Question: My line in turquoise color must be 5% width and I see it's a lot more? Why do I have this problem? Why the widths of each color are not respected?

'''
<!DOCTYPE html>
<html>
<head>
<title>HTML CSS JS</title>
<!-- CSS only -->
<link href="https://cdn.jsdelivr.net/npm/bootstrap@5.1.1/dist/css/bootstrap.min.css" rel="stylesheet" integrity="sha384-F3w7mX95PdgyTmZZMECAngseQB83DfGTowi0iMjiWaeVhAn4FJkqJByhZMI3AhiU" crossorigin="anonymous">
</head>
<body>
<br><br>
<div class="table-responsive" *ngIf="strikes.length > 0">
<table class="table table-striped">
<thead>
<tr>
<th scope="col" style="width: 44%; text-align: center;">CALL</th>
<th class="exoPrice" scope="col" style="width: 12%;background-color: #dee2e657;">
</th>
<th scope="col" style="width: 44%; text-align: center">PUT</th>
</tr>
<tr>
<th scope="col" style="width: 3%; background-color: aqua;"></th>
<th scope="col" style="width: 25%; background-color: green;">Quantity</th>
</tr>
</thead>
</table>
</div>
</body>
</html>
'''
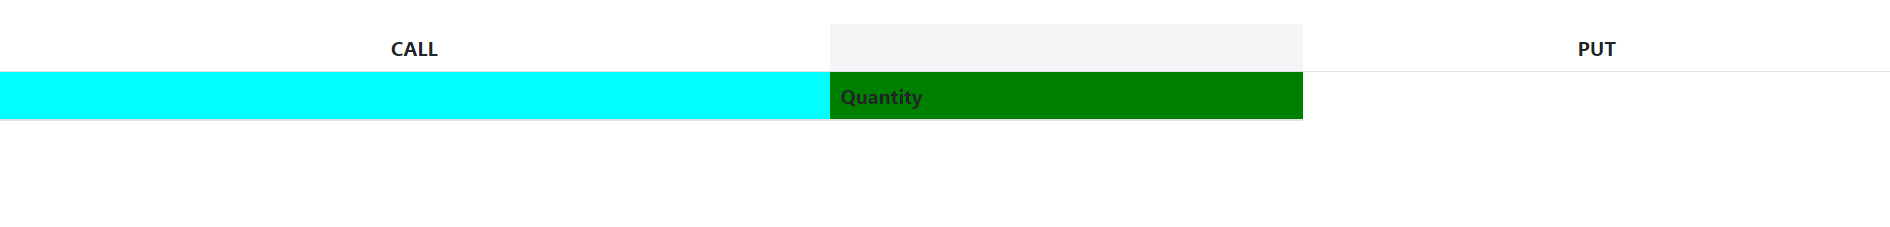
Answer: If you want to have various width for the table cells, you need to have multiple tables.
Make sure that the width of all cells add up to 100%. So if you want to achieve a table row with a cell of 5% and another cell with 25% width, you need to have a third empty cell with 70%.
I have added background-color orange for the third cell in this case just for the visibility, but you can remove that.
'''
<div class="table-responsive">
<table class="table table-striped" style="width:100%">
<tr>
<td scope="col" style="width: 44%; text-align: center;">CALL</td>
<td class="exoPrice" scope="col" style="width: 12%; background-color: #dee2e657;"></td>
<td scope="col" style="width: 44%; text-align: center">PUT</td>
</tr>
</table>
<table style="width:100%">
<tr>
<td scope="col" style="width: 5%; background-color: aqua;"></td>
<td scope="col" style="width: 25%; background-color: green;">Quantity</td>
<td scope="col" style="width: 70%; background-color: orange;"></td>
</tr>
</table>
</div>
'''